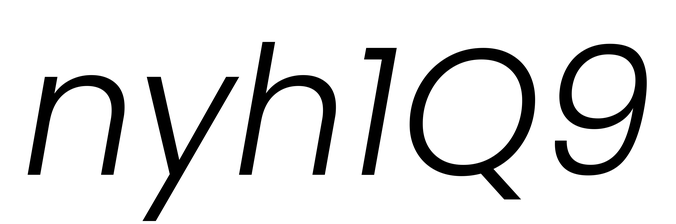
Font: Poppins-LightItalic